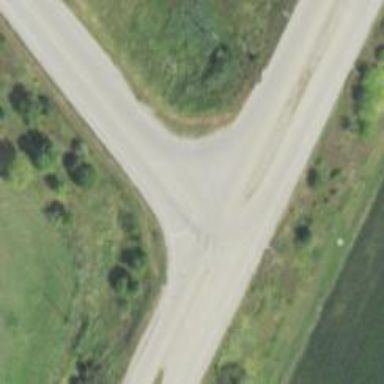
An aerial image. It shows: Road with stop sign.